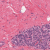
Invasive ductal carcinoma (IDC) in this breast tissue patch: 0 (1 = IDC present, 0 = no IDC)